Question: Xcode 9 beta compiler shows the following error for the 'navigationItem.title' and also for the 'self.navigationController?.navigationBar.topItem?.title':
> Ambiguous use of 'title'
This is my code:
'''
self.title = BMLocalized("Select Number of Passengers")
navigationItem.title = navigationTitleString // here showing error
submitButton.setTitle(submitButtonTitle, for: .normal)
'''

Can anyone help for solving this issue?
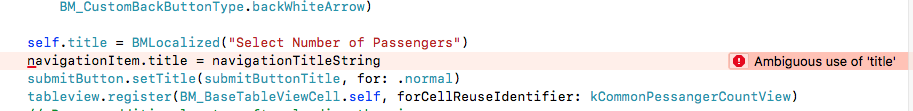
Answer: Just use this code:
'''
navigationItem.titleLabel.text = "text"
'''
It happen because you use third party library which extends UINavigationItem class and reimplements property . So, this library conflict with UIKit.
Solution:
Just use
'''
title
'''
instead of
'''
navigationItem.title
'''
Or remove extension of UINavigationItem class in the third-party library. The name of this library you can see in the issue navigator:
<URL>
For MATERIAL solution is:
remove from Material -> Core -> NavigationItem.swift those lines:
'''
public var title: String? {
get {
return titleLabel.text
}
set(value) {
titleLabel.text = value
navigationItem.reload()
}
}
'''